Question: I have several question regarding cuda. Following is a figure taken from a book on parallel programming. It shows how threads are allocated in the device for a multiplication of two vectors each of length 8192.

1) in threadblock 0 there are 15 SIMD threads. Are these 15 threads executed in parallel or just one thread at a specific time?
2) each block contains 512 elements in this example. is this number dependent on the hardware or is it a decision of the programmer?
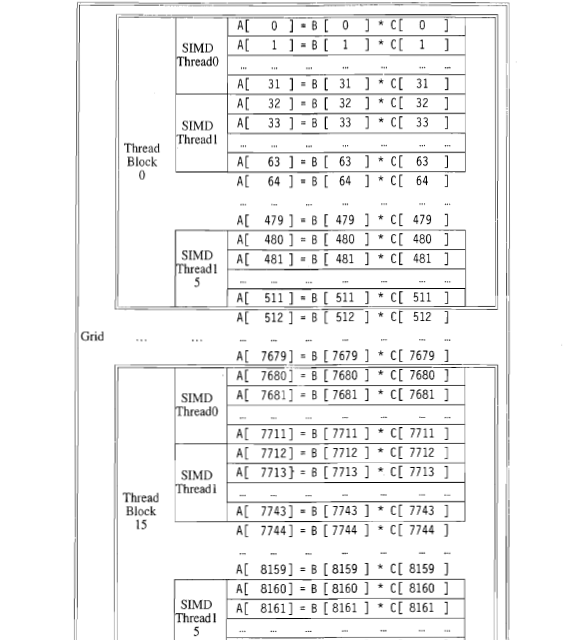
Answer: From your illustration, it seems that:
- - -
It is not necessarily obvious from the illustration whether "SIMD thread" means, in the CUDA (OpenCL) parlance:
-
or:
-
I will assume the former ("SIMD thread" = warp/wavefront), since it is a more reasonable assumption performance-wise, but the latter isn't technically incorrect, it's simply suboptimal design (on current hardware, at least).
---
> 1) in threadblock 0 there are 15 SIMD threads. Are these 15 threads executed in parallel or just one thread at a specific time?
As stated above, there are (numbered from 0 to 15, that makes 16) in thread block 0, each of them made of . These threads execute in lockstep, simultaneously, in parallel. The warps are executed independently from each another, sequentially or in parallel, depending on the capabilities of the underlying hardware. For example, the hardware may be capable of scheduling a number of warps for simultaneous execution.
> 2) each block contains 512 elements in this example. is this number dependent on the hardware or is it a decision of the programmer?
In this case, it is simply a decision of the programmer, but in some cases there are also hardware limitations that could force the programmer into changing the design. For example, there is a maximum number of threads a block can handle, and there is a maximum number of blocks a grid can handle.